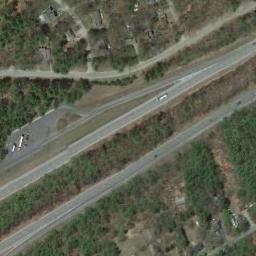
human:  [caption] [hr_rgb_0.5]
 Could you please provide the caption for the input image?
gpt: There is only a white truck on the left highway .

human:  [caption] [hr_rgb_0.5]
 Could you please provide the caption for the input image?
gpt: The freeway is surrounded by a large green forest, There are several buildings next to it, And there are many cars on the freeway .

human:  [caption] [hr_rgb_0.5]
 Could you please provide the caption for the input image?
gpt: Some straight freeways go through the forest with many dark green trees .

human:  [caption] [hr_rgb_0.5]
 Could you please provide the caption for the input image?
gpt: The freeway goes through the forest with a car .

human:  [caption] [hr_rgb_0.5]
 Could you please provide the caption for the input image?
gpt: There are some bushes beside the freeway .